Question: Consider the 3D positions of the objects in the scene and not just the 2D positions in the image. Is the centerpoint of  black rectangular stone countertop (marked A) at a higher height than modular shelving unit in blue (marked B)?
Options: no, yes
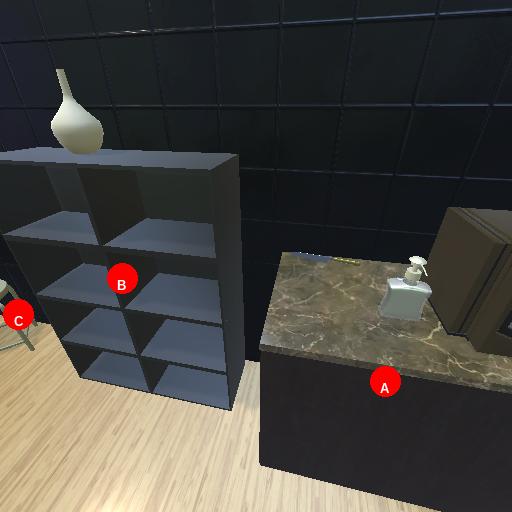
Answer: no